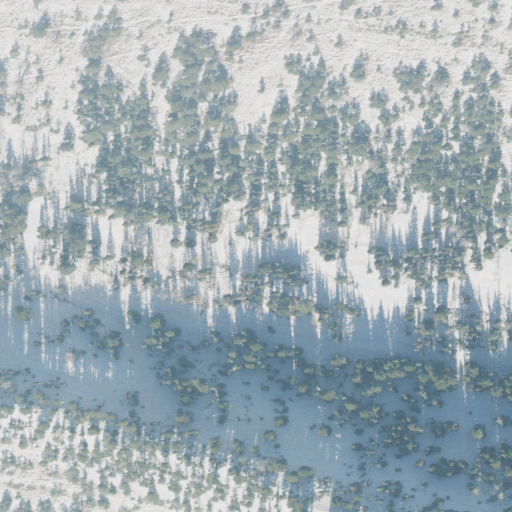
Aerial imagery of depression(s) in Utah named Maxfield Basin containing deciduous forest, evergreen forest, shrub, and grassland